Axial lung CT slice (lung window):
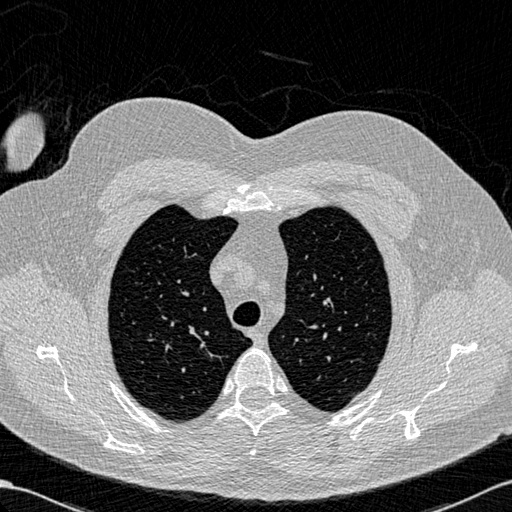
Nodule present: no